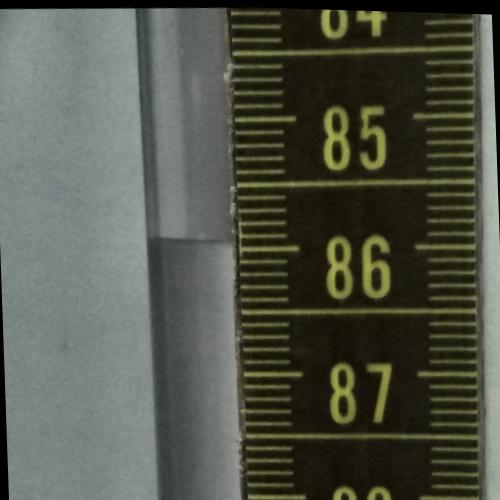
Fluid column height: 85.9 cm